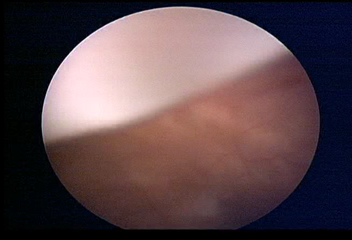
Modality: WLC
Class: Normal mucosa
Bladder cancer association: No